Question: I have a website and this is the meta in the head tag
'''
<meta http-equiv="Content-Type" content="text/html; charset=utf-8" />
'''
but all arabic text shows like in the picture..

but when I change the browser unicode to arabic it shows correctly, but I have to to it every refresh so it is not a solution at all.
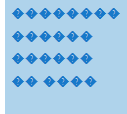
Answer: You only have to save all your PHP files in UTF-8 too...
Check that! :P
It happens to me every time.. :P
you can save it like that:

I recommend you you to use sublime text: <URL>
it will give you some life years.. xD